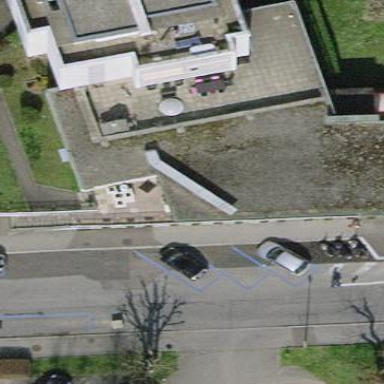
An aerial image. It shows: Restaurant in building.